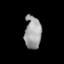
Tissue: lung
Cell type: Epithelial cells
Senescence score: 0.1262
Nuclear area (px): 537
Mean DAPI intensity: 157.669